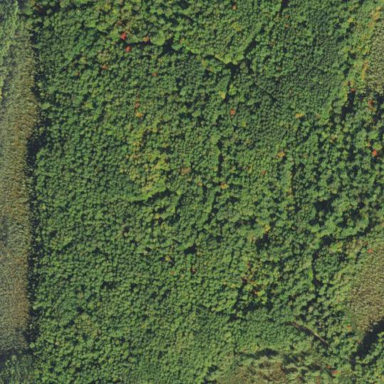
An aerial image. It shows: Clearcut area with scrub vegetation.